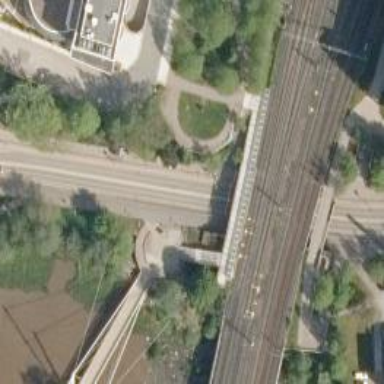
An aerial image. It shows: Railway track with continuous electrified contact line.